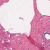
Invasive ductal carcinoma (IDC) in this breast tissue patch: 0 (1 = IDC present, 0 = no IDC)